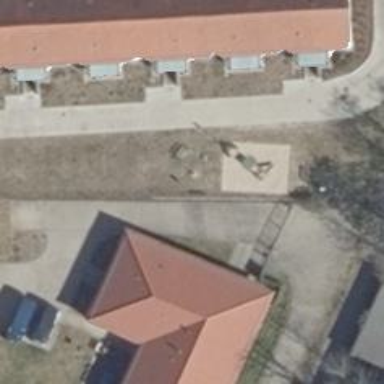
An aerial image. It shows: Playground with various play structures.